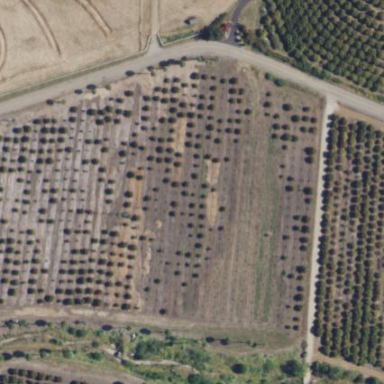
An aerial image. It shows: Orchard.